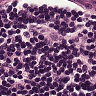
Metastatic tissue present: no